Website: macys
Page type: gifting
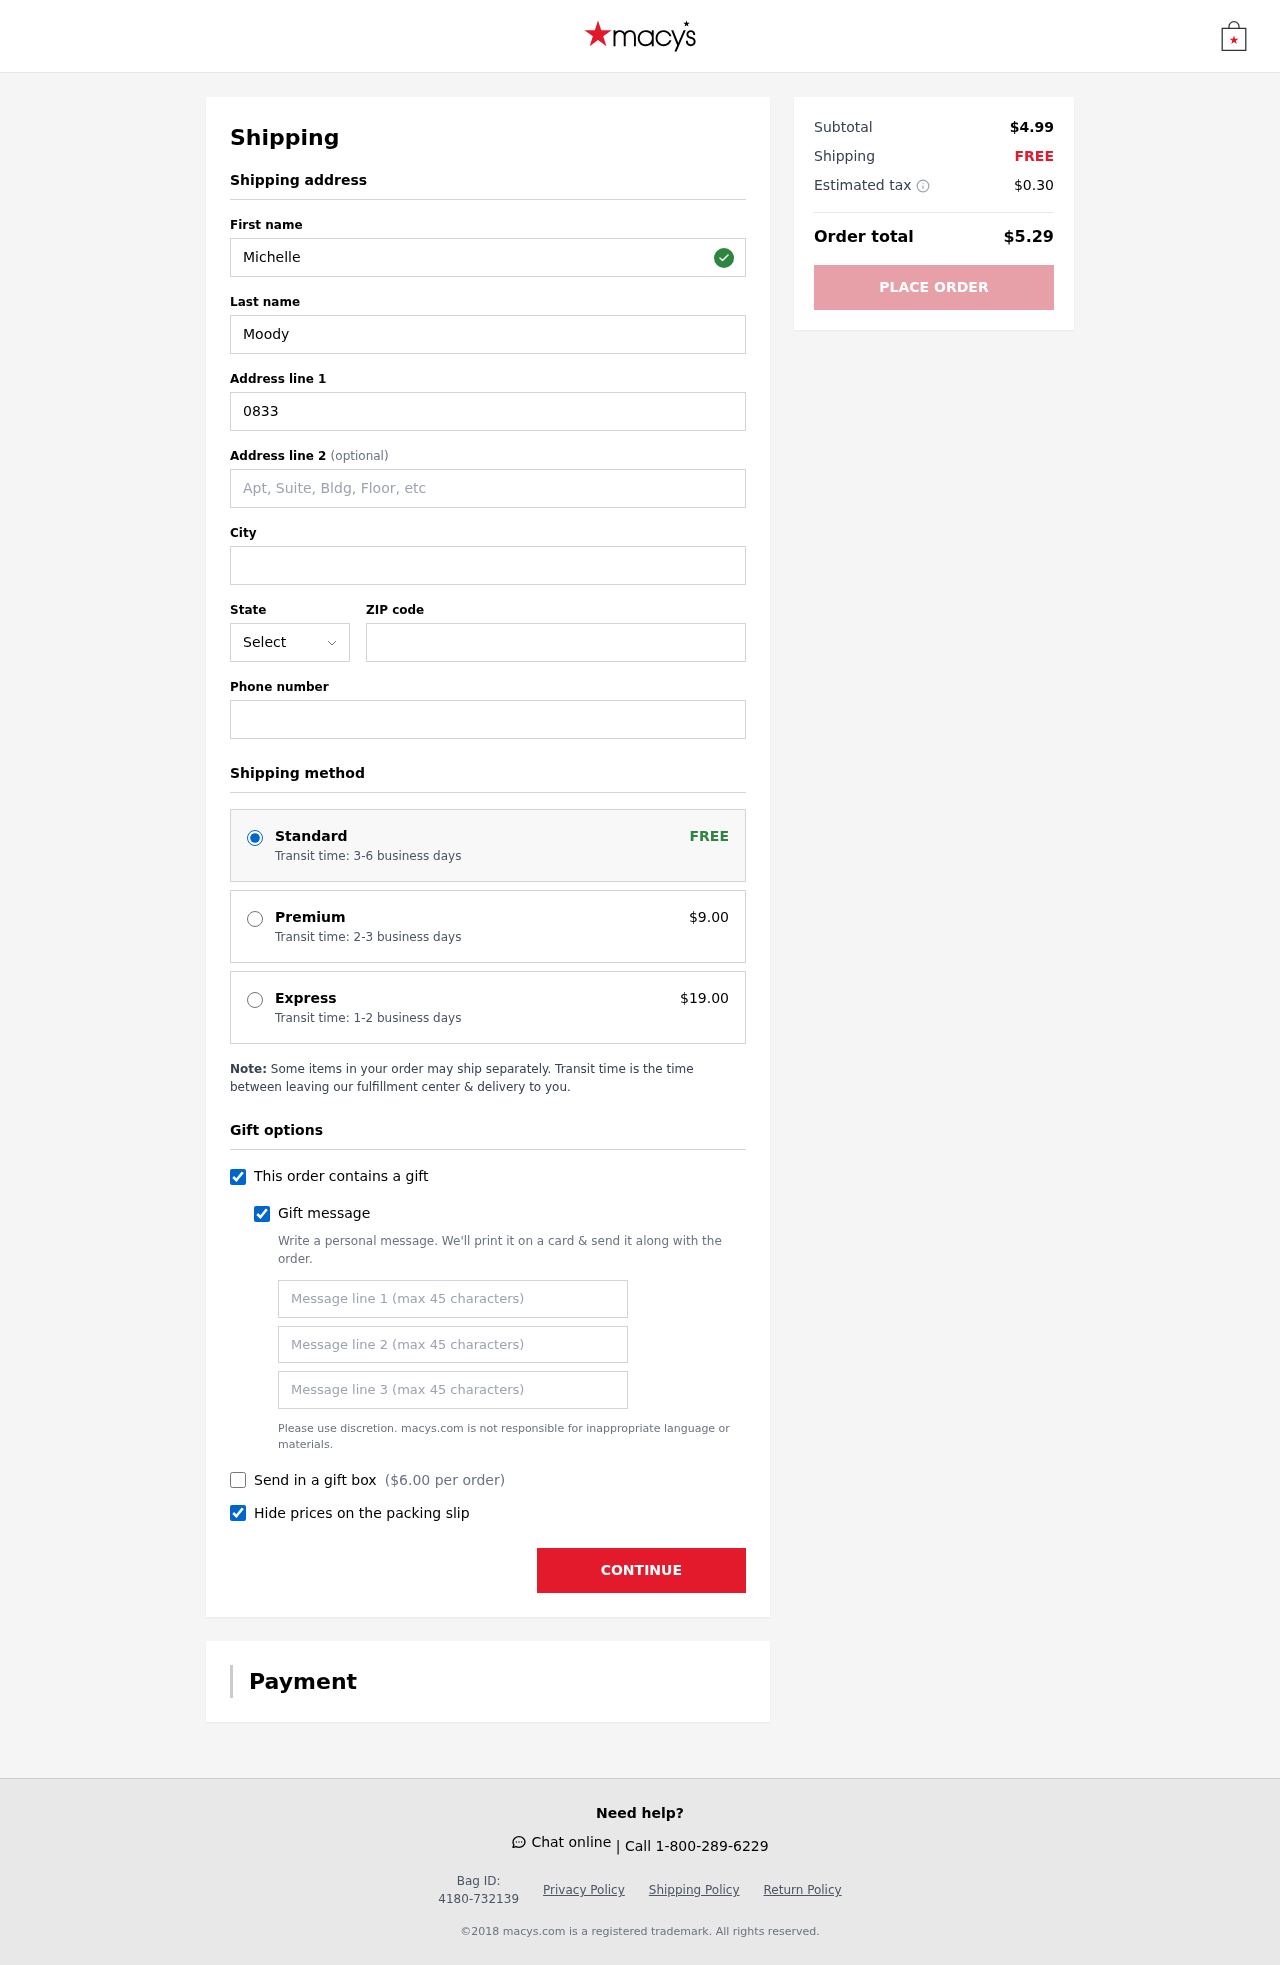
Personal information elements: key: PII_STATE_ABBR
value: NY
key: PII_FIRSTNAME
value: Michelle
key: PII_LASTNAME
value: Moody
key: PII_STREET
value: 0833 Tiffany Turnpike
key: PII_STREET2
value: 1961 Harris Manor
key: PII_CITY
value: Pattersonborough
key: PII_POSTCODE
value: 92754
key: PII_PHONE
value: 9338845446
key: PII_GIFT_MESSAGE
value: Hey Dustin! I came across these cookies and thought of you—they're just as sweet and memorable as our hangouts. Enjoy treating yourself; you deserve it!  Michelle
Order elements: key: ORDER_SHIPPING_STANDARD
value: Transit time: 3-6 business days
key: ORDER_SHIPPING_PREMIUM
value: Transit time: 2-3 business days
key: ORDER_SHIPPING_PREMIUM_PRICE
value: $9.00
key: ORDER_SHIPPING_EXPRESS
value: Transit time: 1-2 business days
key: ORDER_SHIPPING_EXPRESS_PRICE
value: $19.00
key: ORDER_GIFT_BOX_PRICE
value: $6.00
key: ORDER_SUBTOTAL
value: $4.99
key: ORDER_SHIPPING_COST
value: FREE
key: ORDER_TAX
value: $0.30
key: ORDER_TOTAL
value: $5.29